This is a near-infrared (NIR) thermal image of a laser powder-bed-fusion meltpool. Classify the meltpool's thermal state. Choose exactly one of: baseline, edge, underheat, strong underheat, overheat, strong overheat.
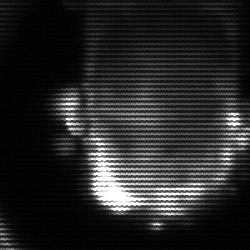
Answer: baseline